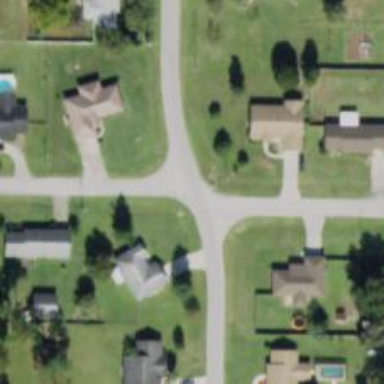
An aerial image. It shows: Residential road.